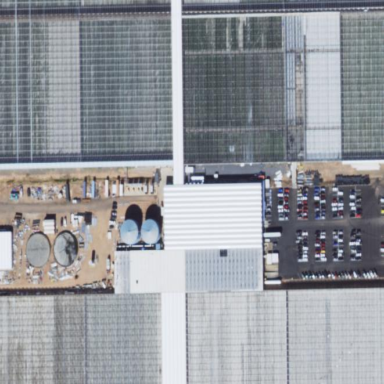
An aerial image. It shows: Greenhouse used for horticulture.